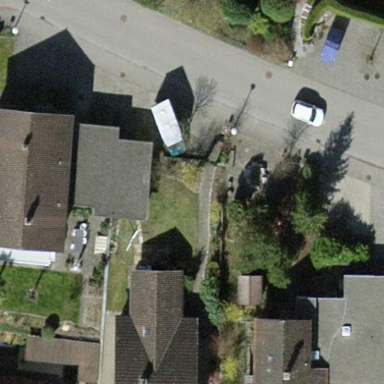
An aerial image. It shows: Detached building with gabled roof.